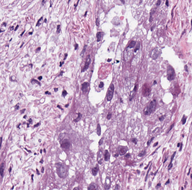
Tumor epithelial tissue: yes
Tumor-associated stroma tissue: yes
Normal tissue: no